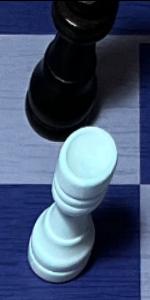
Label: Rook_White